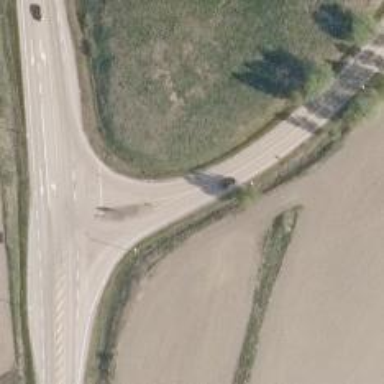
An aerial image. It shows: Asphalt road with primary link designation.